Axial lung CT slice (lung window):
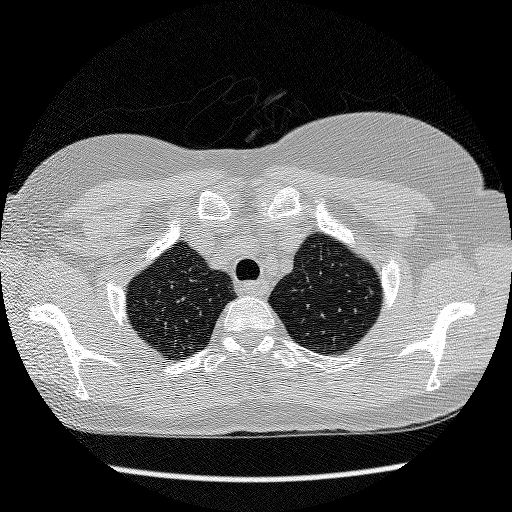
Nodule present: no